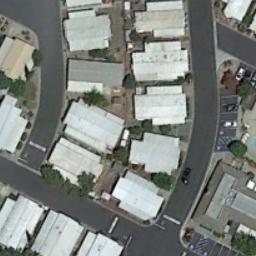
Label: mobile_home_park